Question: I'd like to create a randomized data frame in R where the values of the 2nd column = 1st column + number and the next value of the 1st column = 2nd column + number
It would look something like this:

I've tried doing this:
'''
Sal = rnorm(150,mean=18,sd=1.7)
H2O = Sal + 0.2358
d = data.frame(Sal = rep(Sal,1), H2O = rep(H2O,1))
df = d[order(d$Sal,d$H2O),]
df
'''
But it doesn't really work since the next number doesn't "build" upon the previous number.
How could I do this? Should I use a loop instead? My R experience is fairly limited (as you can probably tell)
Thank you in advance!
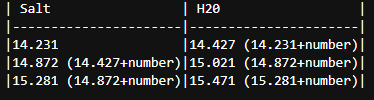
Answer: For you question, looking at the desired output data.frame, if you focus on values from left-to-right and top-to-bottom, you will see that increment with respect to the first value as the reference can be written as
'''
c(0,1,2,3,....,2*nr-1)*number
'''
where 'nr' is the number of rows of your desired output. In this since, the only thing you need to do is to create the sequence as the increments and add them up to the initial value.
---
You can try the code below
'''
set.seed(1)
Sal <- rnorm(1, mean = 18, sd = 1.7)
number <- 0.2358
nr <- 10
df <- setNames(
data.frame(
matrix(Sal + (seq(2 * nr) - 1) * number,
ncol = 2,
byrow = TRUE
)
),
c("Sal", "H2O")
)
'''
which gives
'''
> df
Sal H2O
1 16.93503 17.17083
2 17.40663 17.64243
3 17.87823 18.11403
4 18.34983 18.58563
5 18.82143 19.05723
6 19.29303 19.52883
7 19.76463 20.00043
8 20.23623 20.47203
9 20.70783 20.94363
10 21.17943 21.41523
'''